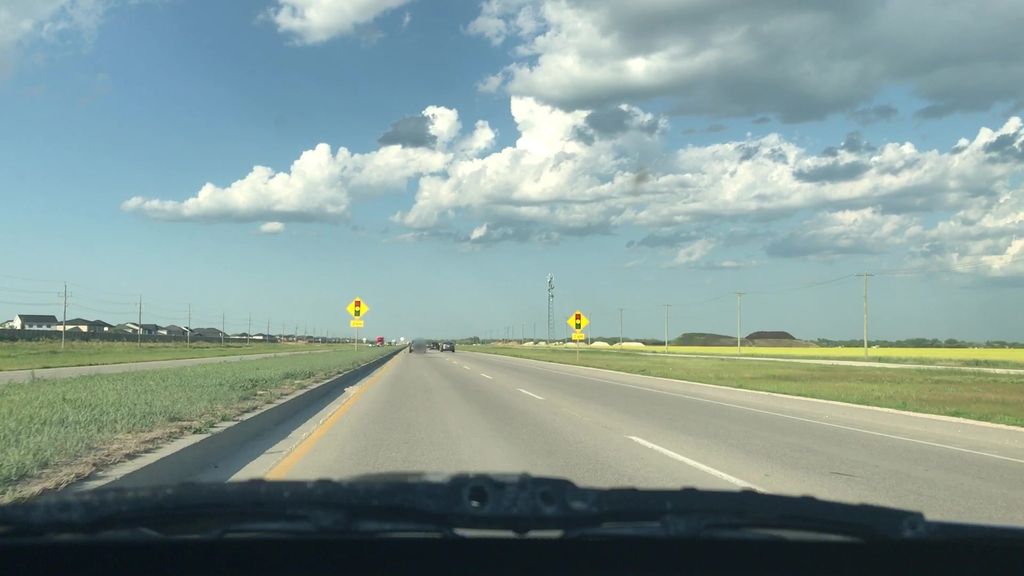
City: winnipeg